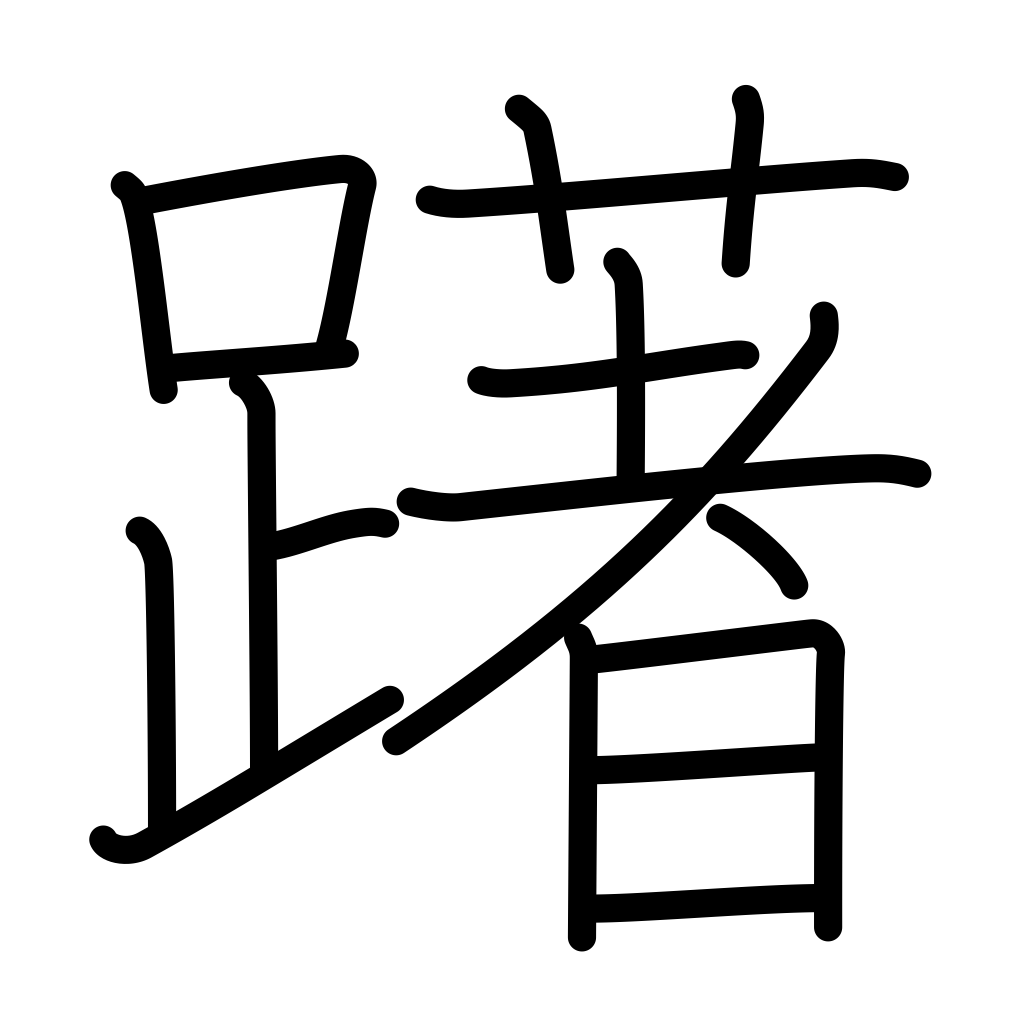
Meaning: hesitate